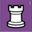
Piece: wR